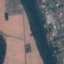
Land use / land cover class: River